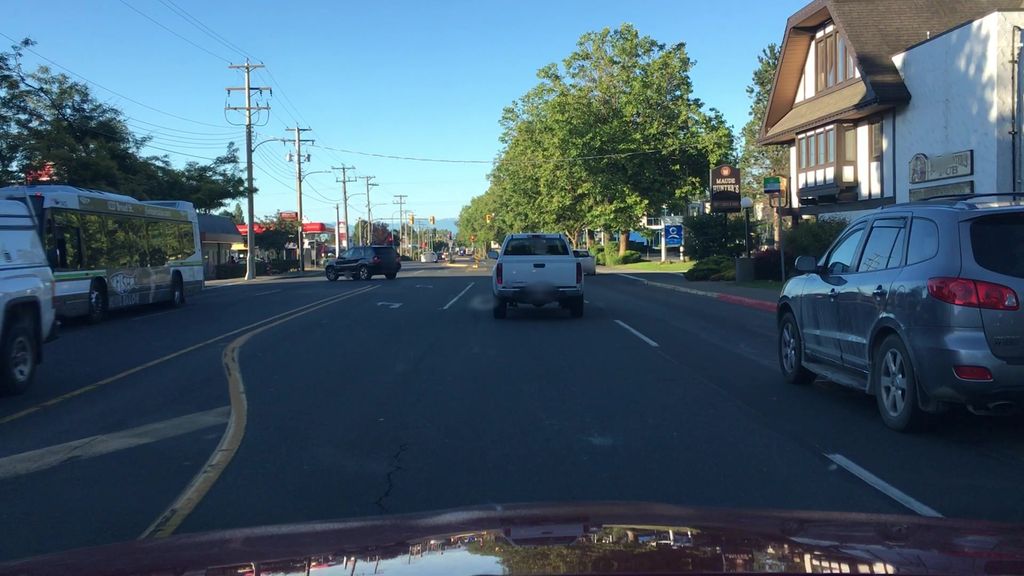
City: victoria